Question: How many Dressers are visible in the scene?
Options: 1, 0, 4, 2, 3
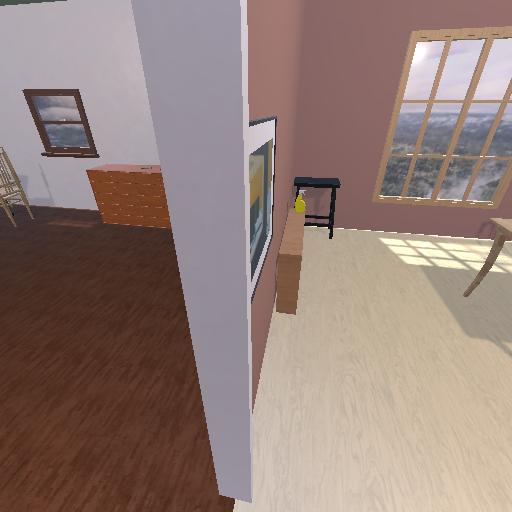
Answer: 1